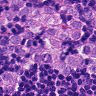
Metastatic tissue present: yes